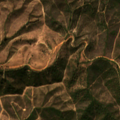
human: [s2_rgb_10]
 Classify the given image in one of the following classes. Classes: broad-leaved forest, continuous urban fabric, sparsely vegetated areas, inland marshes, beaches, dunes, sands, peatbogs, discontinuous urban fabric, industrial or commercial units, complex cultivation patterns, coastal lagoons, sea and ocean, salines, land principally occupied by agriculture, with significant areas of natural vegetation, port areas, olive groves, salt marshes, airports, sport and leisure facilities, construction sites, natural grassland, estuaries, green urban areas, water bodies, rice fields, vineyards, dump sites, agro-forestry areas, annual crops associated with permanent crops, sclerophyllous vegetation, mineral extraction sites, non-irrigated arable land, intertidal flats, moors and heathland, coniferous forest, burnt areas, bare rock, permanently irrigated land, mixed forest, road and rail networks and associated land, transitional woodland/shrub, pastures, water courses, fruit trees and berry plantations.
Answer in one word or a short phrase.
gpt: broad-leaved forest, transitional woodland/shrub